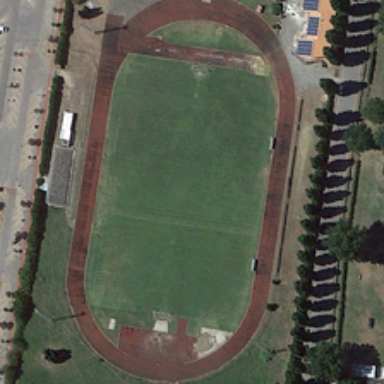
There is a big playground beside the road .